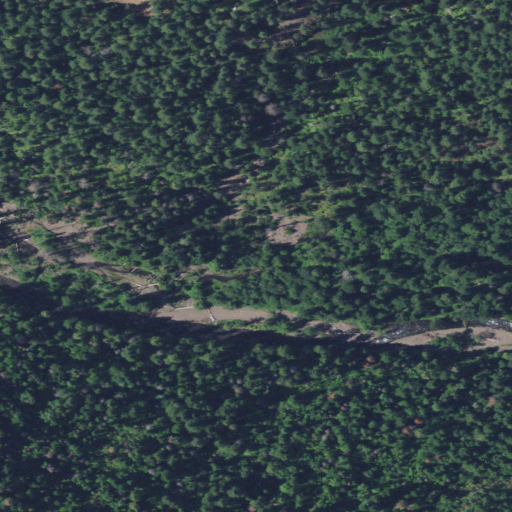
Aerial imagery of valley in Oregon named Rodgers Gulch containing evergreen forest and grassland